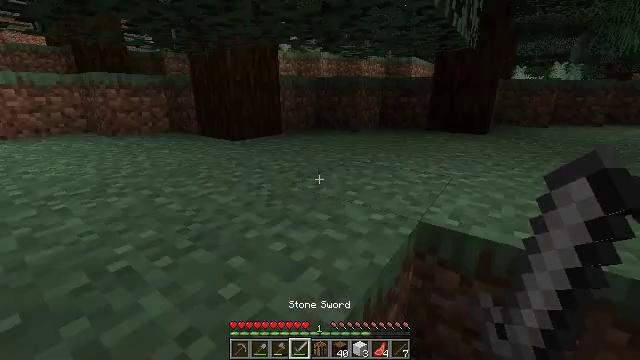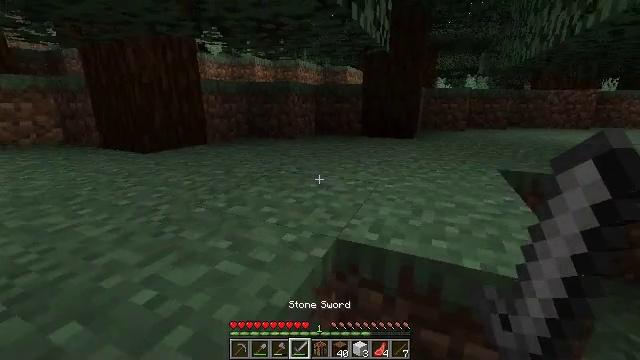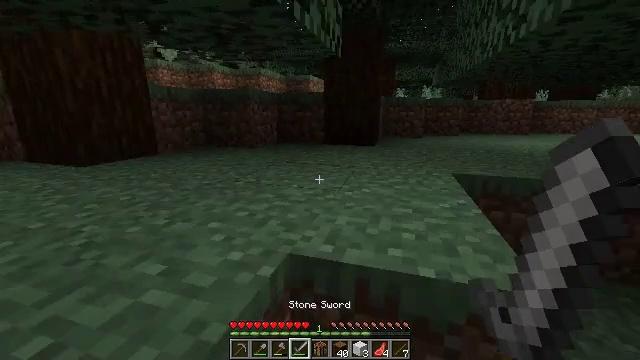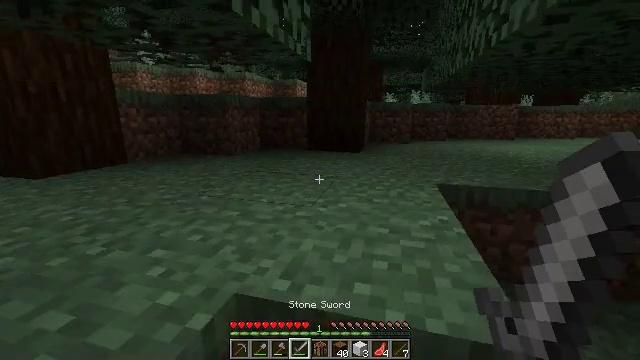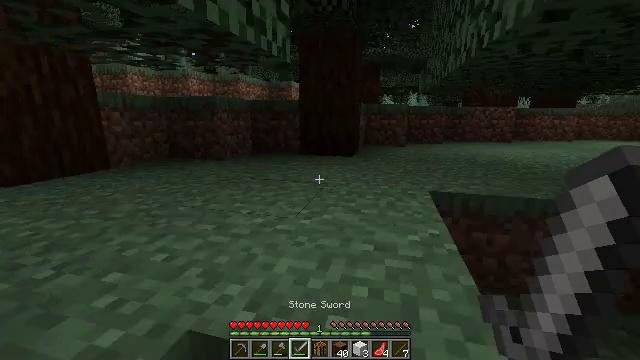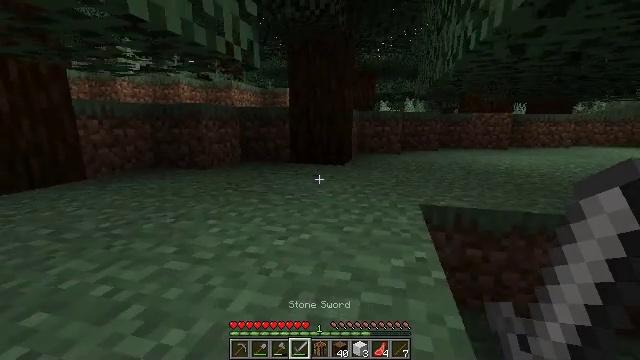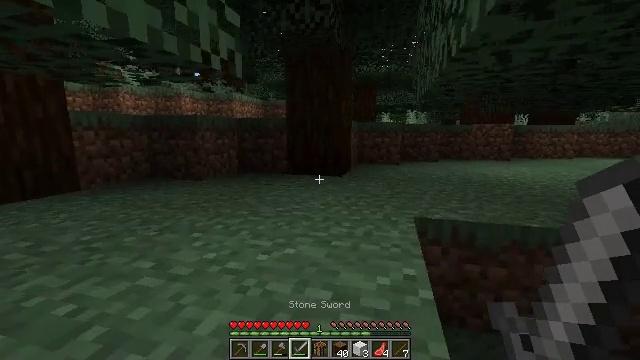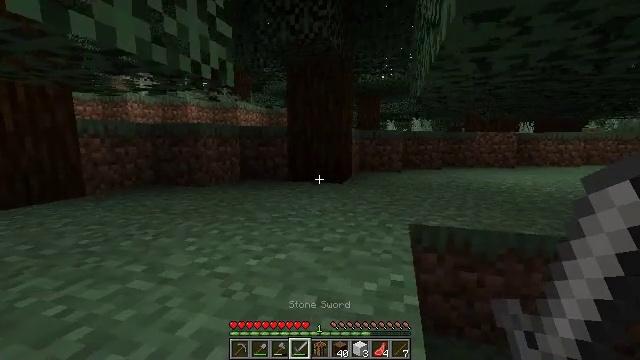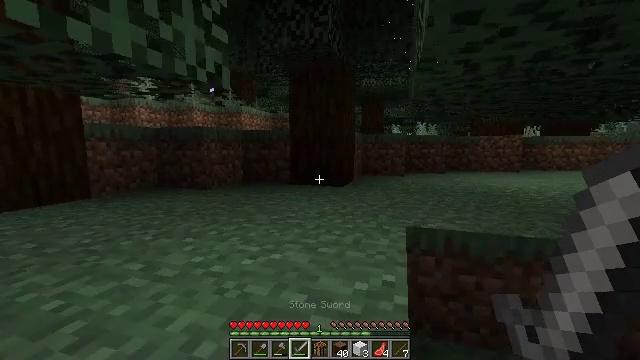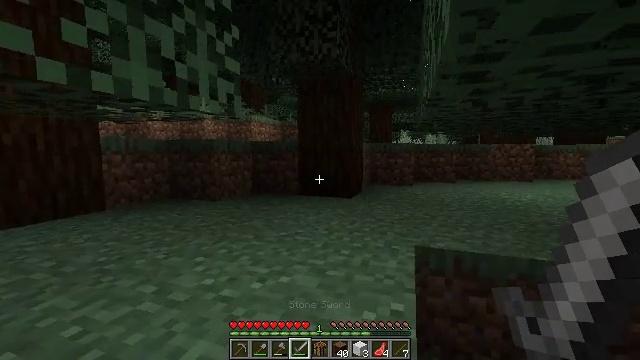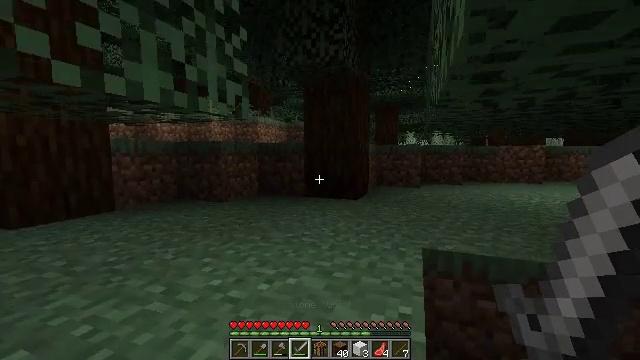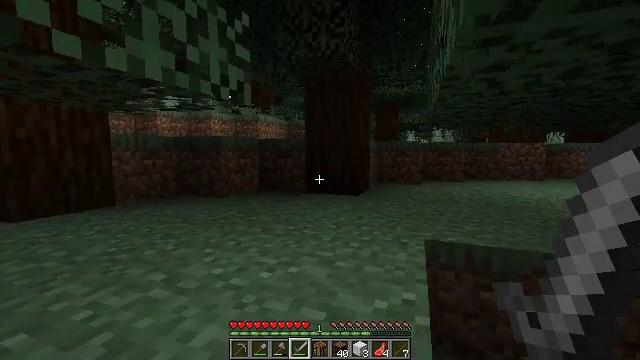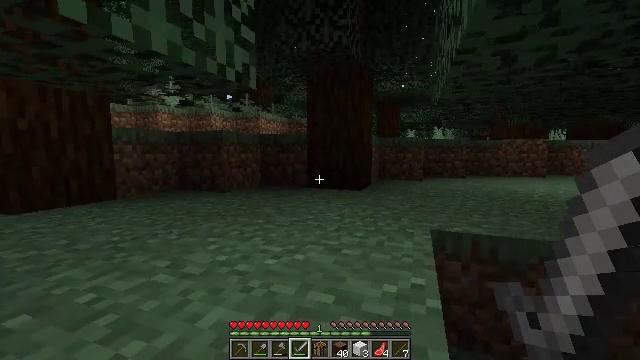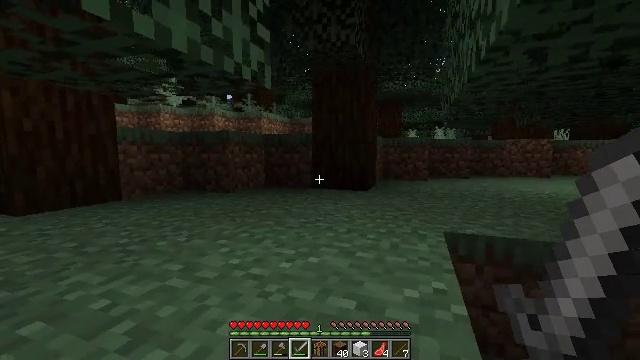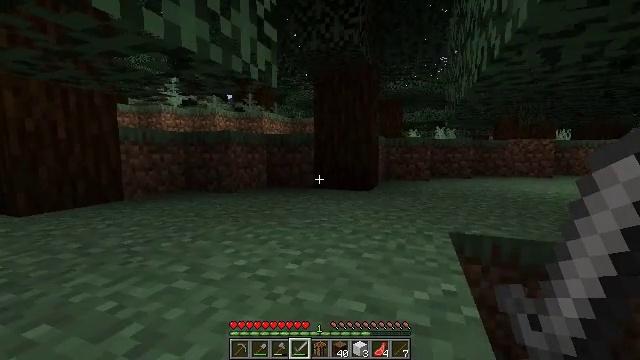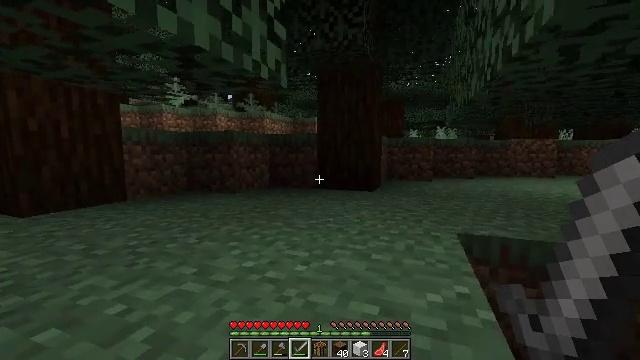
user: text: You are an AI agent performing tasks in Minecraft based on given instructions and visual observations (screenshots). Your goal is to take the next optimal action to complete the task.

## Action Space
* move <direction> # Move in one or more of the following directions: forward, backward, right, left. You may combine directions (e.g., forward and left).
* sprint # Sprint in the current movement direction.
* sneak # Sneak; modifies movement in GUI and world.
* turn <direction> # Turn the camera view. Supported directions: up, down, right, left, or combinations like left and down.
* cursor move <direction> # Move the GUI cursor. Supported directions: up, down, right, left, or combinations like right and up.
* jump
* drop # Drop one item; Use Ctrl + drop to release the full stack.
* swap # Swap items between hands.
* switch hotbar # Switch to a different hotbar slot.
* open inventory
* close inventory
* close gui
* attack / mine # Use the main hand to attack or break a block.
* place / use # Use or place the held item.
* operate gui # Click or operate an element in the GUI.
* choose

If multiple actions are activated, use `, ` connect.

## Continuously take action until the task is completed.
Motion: motion action
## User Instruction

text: Hunt a chicken.
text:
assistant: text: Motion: move forward and move right, turn right and up
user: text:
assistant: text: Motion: move forward and move right, turn right and up
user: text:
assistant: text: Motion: move forward and move right, turn right and up
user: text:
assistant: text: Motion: move forward and move right
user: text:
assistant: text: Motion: move forward and move right, turn up
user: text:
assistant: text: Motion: move forward and move right, turn up
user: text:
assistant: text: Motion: move forward and move right, turn left and up
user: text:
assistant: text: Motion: move forward, turn left
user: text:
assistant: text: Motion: move forward, turn left, jump
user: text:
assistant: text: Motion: move forward, turn left, jump
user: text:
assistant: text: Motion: move forward, jump
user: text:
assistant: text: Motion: move forward, jump
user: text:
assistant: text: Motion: move forward
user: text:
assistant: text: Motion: move forward
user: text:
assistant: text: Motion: move forward
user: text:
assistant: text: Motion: move forward
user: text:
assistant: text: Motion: move forward
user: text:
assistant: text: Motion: move forward
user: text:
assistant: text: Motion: move forward, jump
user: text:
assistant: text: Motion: move forward, jump
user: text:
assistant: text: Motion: move forward, jump
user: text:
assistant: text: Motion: move forward, turn right, jump
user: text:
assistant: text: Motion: move forward, turn right
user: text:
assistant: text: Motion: move forward, turn right
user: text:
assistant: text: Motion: move forward
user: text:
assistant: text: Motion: move forward
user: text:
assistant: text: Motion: move forward
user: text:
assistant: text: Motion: move forward
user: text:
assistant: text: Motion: move forward, sprint, turn left and down
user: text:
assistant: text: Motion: move forward, sprint, turn left and down